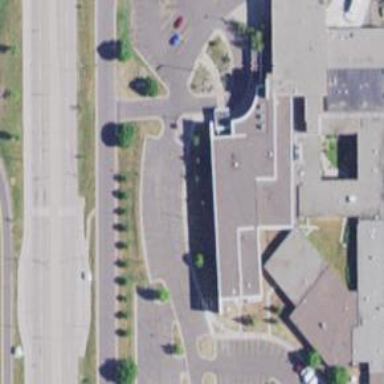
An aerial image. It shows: Pharmacy providing healthcare services.